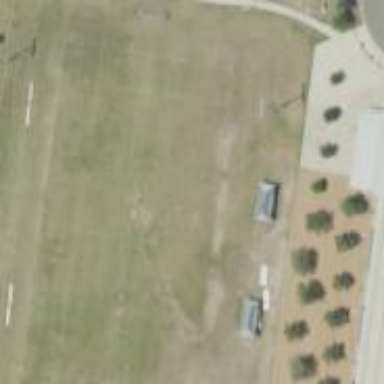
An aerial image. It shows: Soccer pitch for leisure land activities.